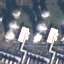
Label: Industrial